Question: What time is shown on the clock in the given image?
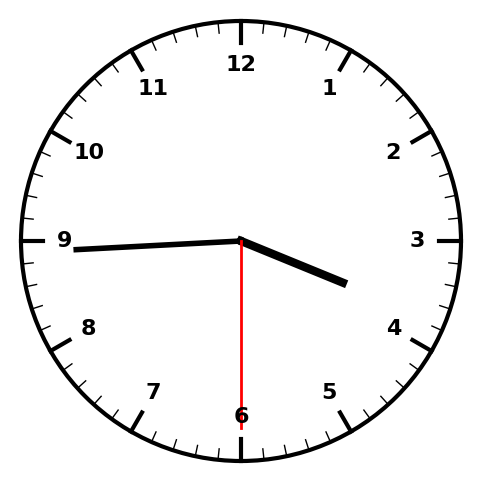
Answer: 03:44:30